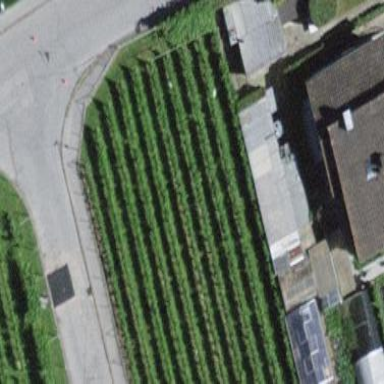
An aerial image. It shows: Vineyard where grapes are grown.